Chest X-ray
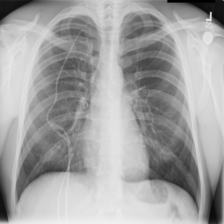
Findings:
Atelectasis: negative
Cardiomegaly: negative
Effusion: negative
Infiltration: negative
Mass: negative
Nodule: negative
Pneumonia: negative
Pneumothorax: negative
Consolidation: negative
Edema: negative
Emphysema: negative
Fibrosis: negative
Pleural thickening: negative
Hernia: negative